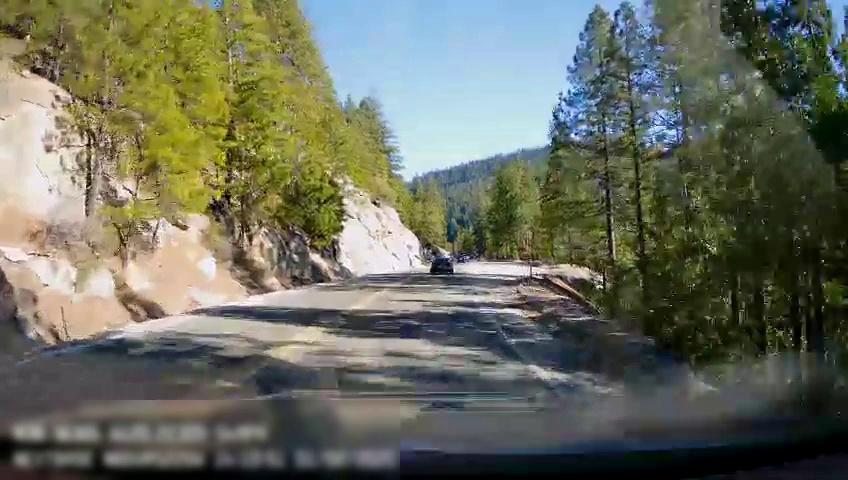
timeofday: Day
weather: Sunny
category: Drivable Space
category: Vehicles | Car
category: Lanes | Opposite Lane
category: Lanes | Current Lane
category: Lanes | Opposite Lane
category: Lanes | Current Lane